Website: home-depot
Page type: delivery-shipping
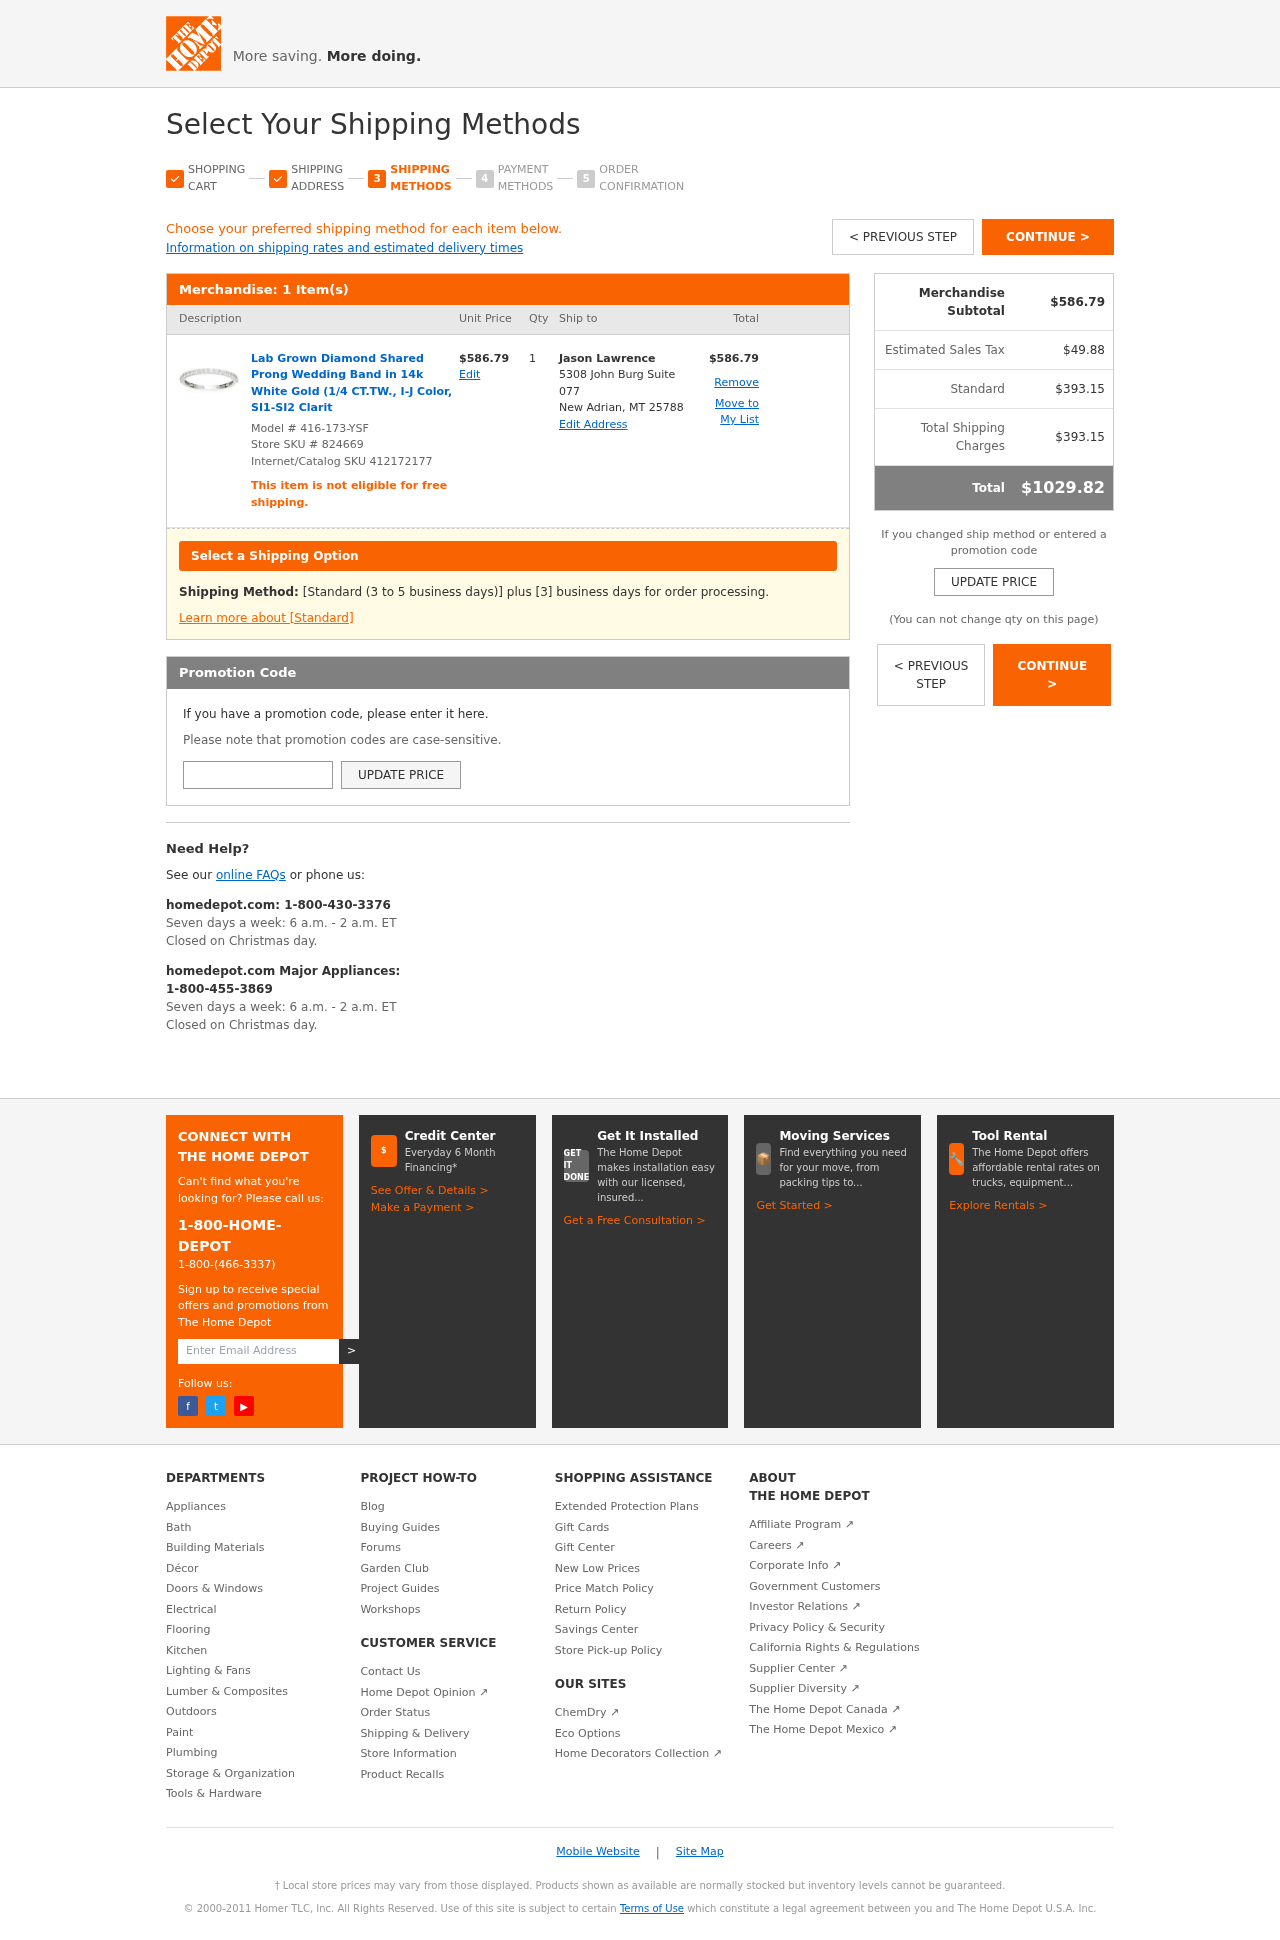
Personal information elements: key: PII_CITY_STATE_ZIP
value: New Adrian, MT 25788
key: PII_FULLNAME
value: Jason Lawrence
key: PII_PROMO_CODE
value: OFF06
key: PII_STREET
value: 5308 John Burg Suite 077
Product elements: key: PRODUCT1_NAME
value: Lab Grown Diamond Shared Prong Wedding Band in 14k White Gold (1/4 CT.TW., I-J Color, SI1-SI2 Clarit
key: PRODUCT1_PRICE
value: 586.79
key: PRODUCT1_QUANTITY
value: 1
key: PRODUCT_MODEL_NUMBER
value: Model # 416-173-YSF
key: PRODUCT1_LINE_TOTAL
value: $586.79
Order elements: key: ORDER_NUM_ITEMS
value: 1 Item(s)
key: ORDER_SUBTOTAL
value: $586.79
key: ORDER_TAX
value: $49.88
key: ORDER_SHIPPING_COST
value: $393.15
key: ORDER_SHIPPING_TOTAL
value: $393.15
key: ORDER_TOTAL
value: $1029.82
Other elements: key: STORE_SKU
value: Store SKU # 824669
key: INTERNET_SKU
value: Internet/Catalog SKU 412172177